Question: I got code for the aho-corasick algorithm here: <URL> .
I used it as the guide said, added lines and built the tree.
I did however change it from using std wstring to std string but that should not matter. I just changed the typedef.
When I use it and search for something, if not results are found there is no problem. When results are found, I get a std out of range exception.
It crashes here:
'''
if (aIterator==pNode->aMap.end())
//No, check if we have failure node
if (!pNode->pFailureNode)
{
//No failure node, start at root again
pNode=&m_aRoot;
//Reset search string
sMatchedString="";
//Did we do a switch?
if (bSwitch)
//We need to do this over
--iCount;
//Exit this loop
break;
}
else
{
//What is the depth difference?
unsigned short usDepth;
usDepth=pNode->usDepth-pNode->pFailureNode->usDepth-1;
//This is how many chars to remove
sMatchedString=sMatchedString.substr(usDepth,sMatchedString.length()-usDepth); //CRASHES HERE!!
//Go to the failure node
pNode=pNode->pFailureNode;
//Set to switch
bSwitch=true;
}
else
{
//Add the char
sMatchedString+=rString[iCount];
//Save the new node
pNode=aIterator->second;
//Exit the loop
break;
}
}
'''
It crashes here:
'''
sMatchedString=sMatchedString.substr(usDepth,sMatchedString.length()-usDepth);
'''
Here are the variables:

I'm using this to implement censorship in a game.
What could cause it to crash?
I have some strings added twice, could that cause problems?
Thanks
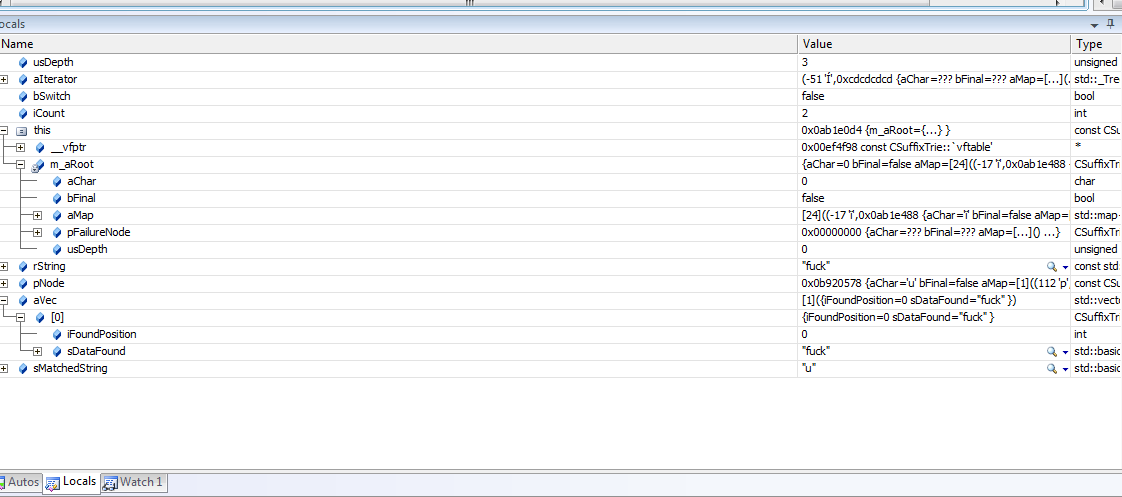
Answer: One likely problem is that 'sMatchedString' is '"u"', while usDepth is 3. This results in a substring from the third character (in a one character string) with length of -2.